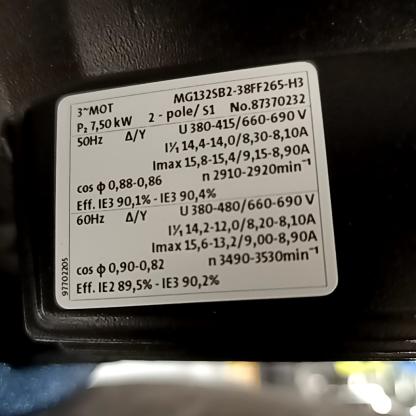
Klasa: tabliczka-znamionowa